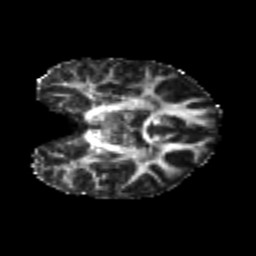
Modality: FA
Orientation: coronal
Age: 21
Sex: male
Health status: healthy
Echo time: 0.074 s